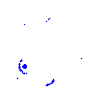
Particle: kaon